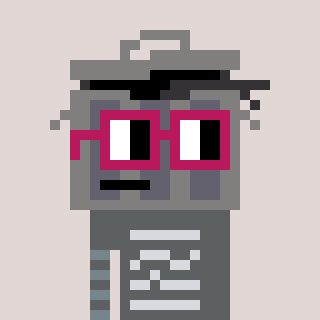
a pixel art character with square dark red glasses, a trashcan-shaped head and a cold-colored body on a warm background